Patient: sex M, age 66
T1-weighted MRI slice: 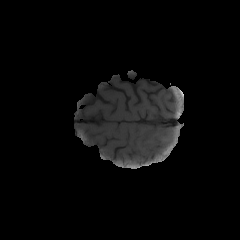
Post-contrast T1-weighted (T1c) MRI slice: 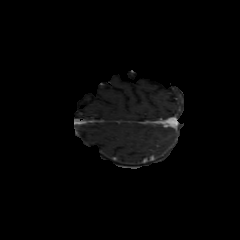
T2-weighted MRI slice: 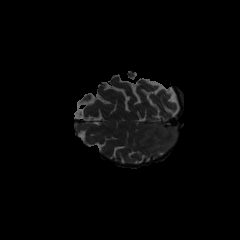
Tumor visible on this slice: no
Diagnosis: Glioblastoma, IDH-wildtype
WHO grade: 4